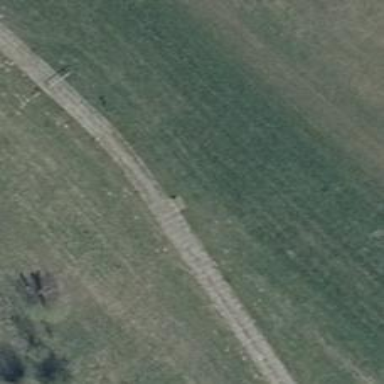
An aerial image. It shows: High-quality track road with concrete lane surface.